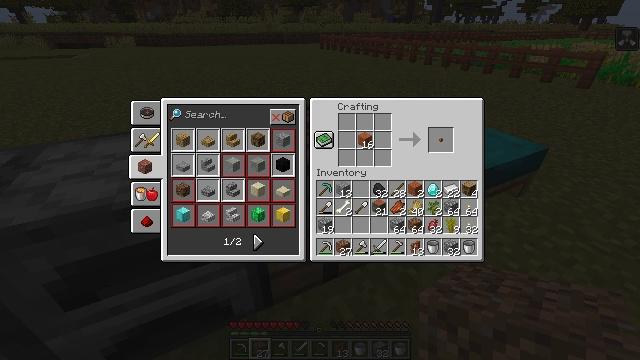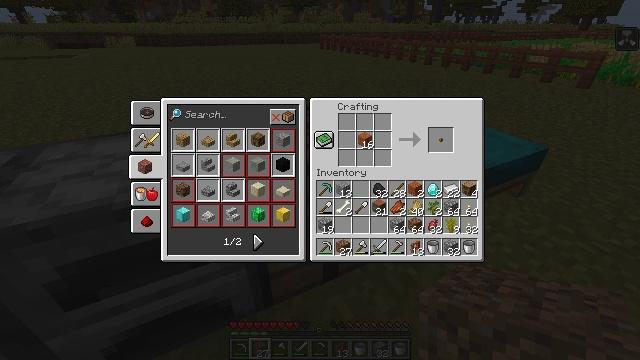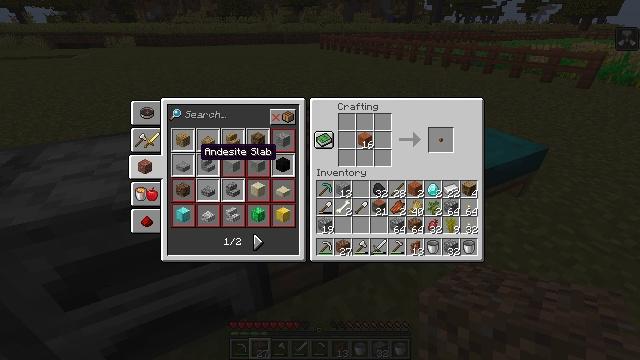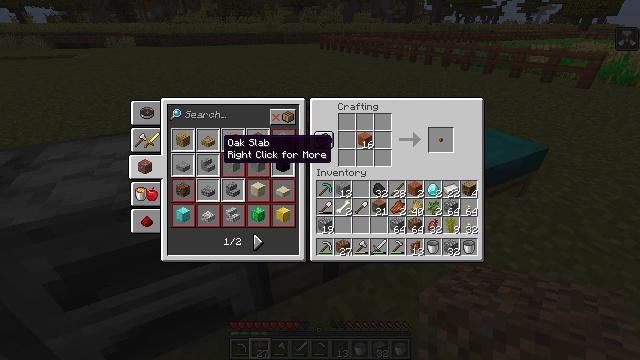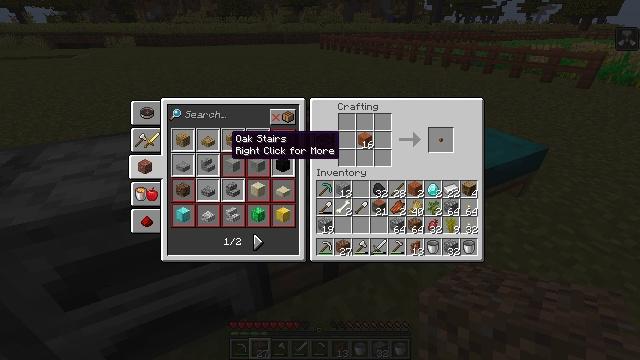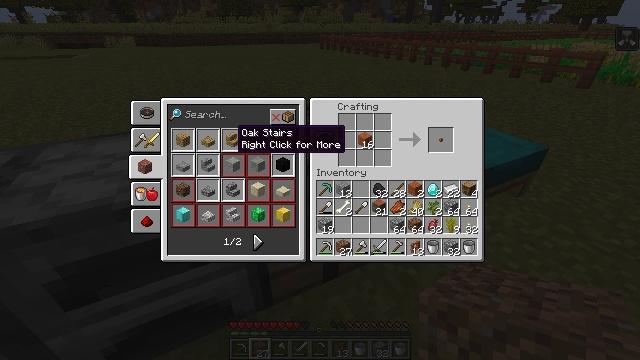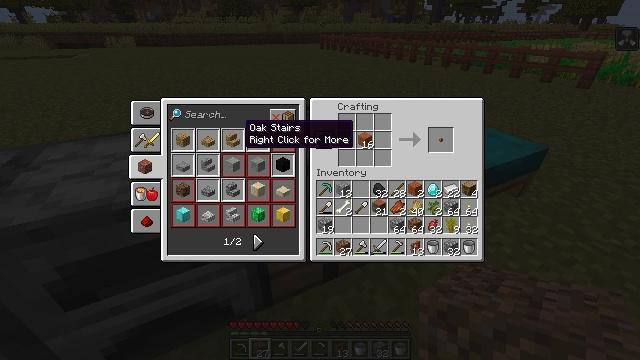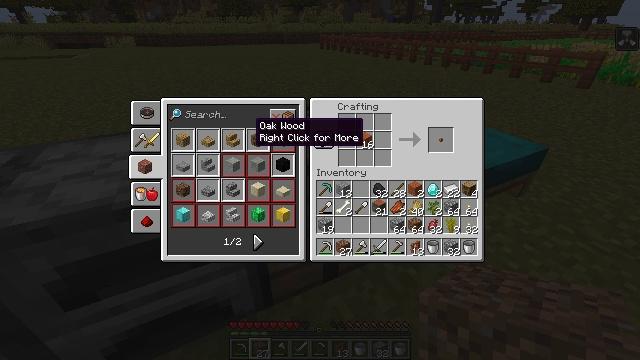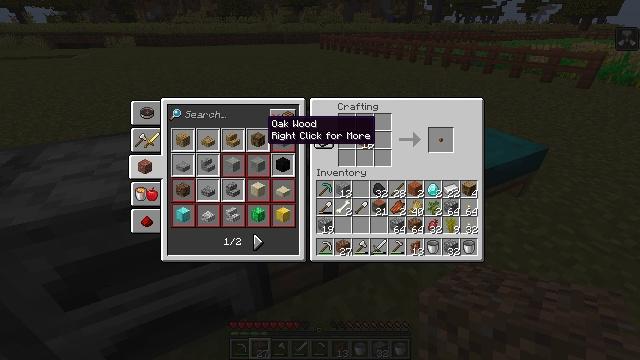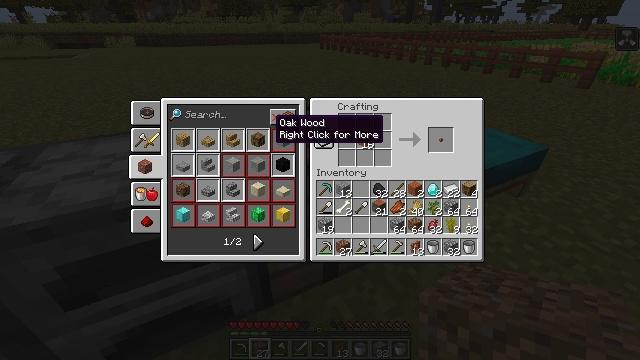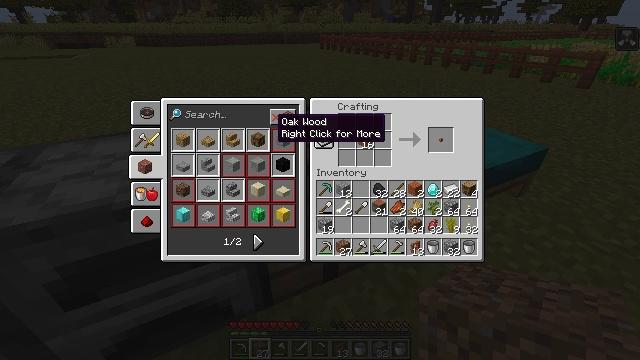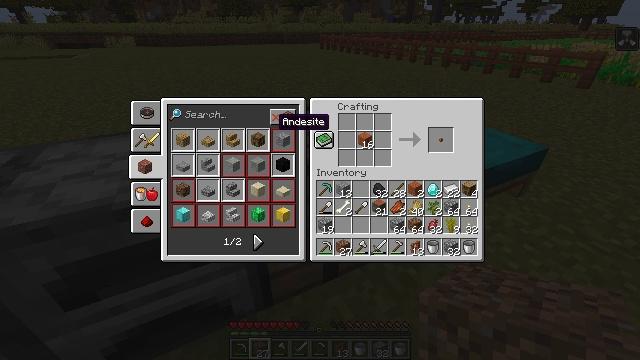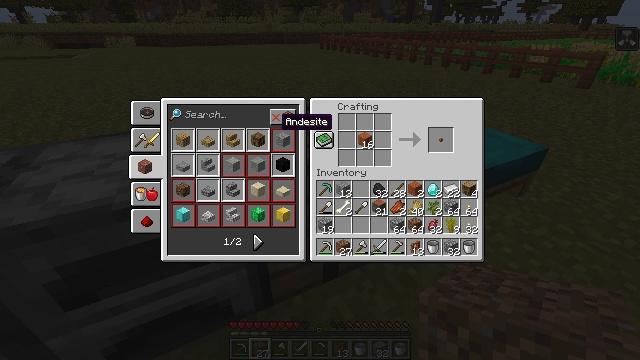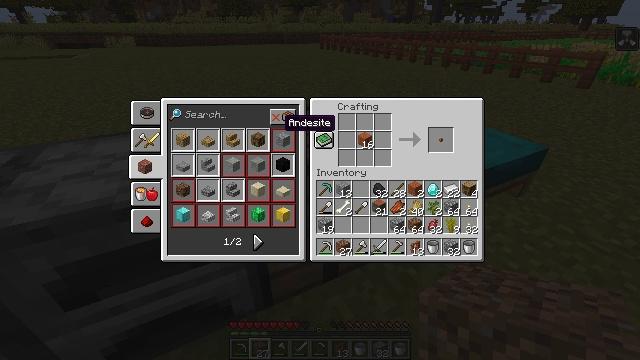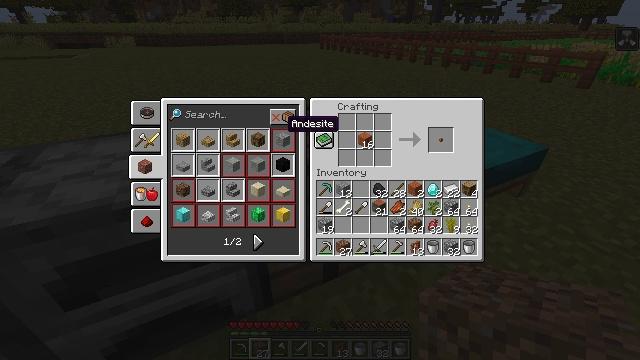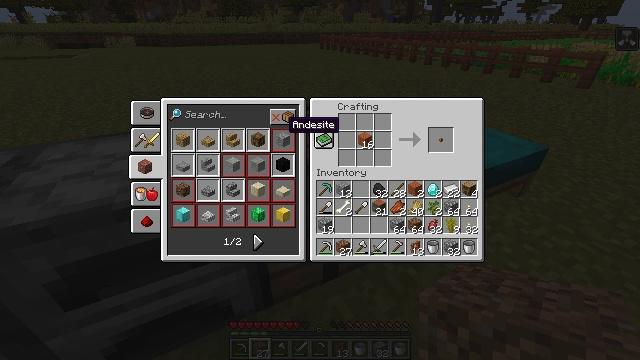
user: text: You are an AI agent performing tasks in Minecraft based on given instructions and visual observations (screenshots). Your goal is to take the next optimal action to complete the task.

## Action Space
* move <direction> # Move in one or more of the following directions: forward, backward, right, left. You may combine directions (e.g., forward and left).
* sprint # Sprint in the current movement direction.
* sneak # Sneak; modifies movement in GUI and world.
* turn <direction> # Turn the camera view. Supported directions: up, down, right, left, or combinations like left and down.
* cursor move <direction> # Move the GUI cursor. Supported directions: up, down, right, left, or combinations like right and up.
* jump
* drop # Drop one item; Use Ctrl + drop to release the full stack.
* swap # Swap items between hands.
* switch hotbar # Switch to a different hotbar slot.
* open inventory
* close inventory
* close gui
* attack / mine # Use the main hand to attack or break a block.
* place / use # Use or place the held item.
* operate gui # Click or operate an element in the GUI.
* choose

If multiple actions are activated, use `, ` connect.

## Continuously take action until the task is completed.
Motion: motion action
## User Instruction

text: Craft an acacia sign.
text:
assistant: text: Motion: cursor move right
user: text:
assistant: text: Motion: cursor move right and up
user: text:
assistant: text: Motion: cursor move right and up
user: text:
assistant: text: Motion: cursor move right
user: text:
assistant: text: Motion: no_op
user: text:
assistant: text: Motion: cursor move right
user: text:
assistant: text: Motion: cursor move right
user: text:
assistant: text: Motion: cursor move right
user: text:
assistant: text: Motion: cursor move right
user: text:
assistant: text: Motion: no_op
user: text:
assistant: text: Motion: no_op
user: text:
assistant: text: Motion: no_op
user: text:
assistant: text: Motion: no_op
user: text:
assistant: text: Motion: no_op
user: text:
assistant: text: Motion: no_op
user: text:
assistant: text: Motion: no_op
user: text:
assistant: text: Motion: no_op
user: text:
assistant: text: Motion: no_op
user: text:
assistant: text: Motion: no_op
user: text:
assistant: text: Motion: cursor move down
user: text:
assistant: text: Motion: cursor move down
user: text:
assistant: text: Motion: cursor move down
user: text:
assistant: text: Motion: cursor move left and down
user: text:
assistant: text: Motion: cursor move down
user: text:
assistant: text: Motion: cursor move down
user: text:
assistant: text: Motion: no_op
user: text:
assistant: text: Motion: no_op
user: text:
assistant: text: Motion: no_op
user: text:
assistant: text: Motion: no_op
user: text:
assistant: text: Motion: no_op